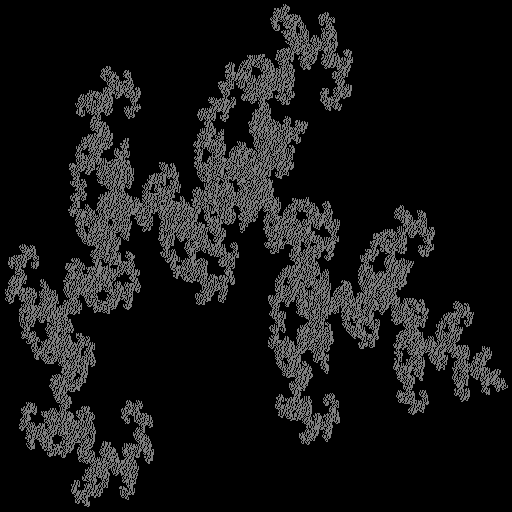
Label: a2